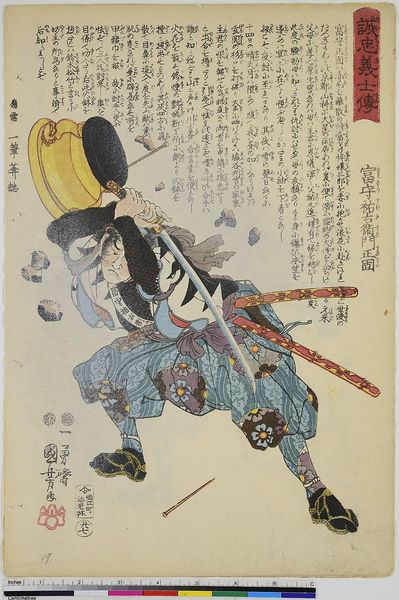
Titel: Tomimori Sukeemon Masakata, Bild 27 aus der Serie: Geschichte der loyalen Gefolgsmänner&#x3000;
Künstler: Utagawa Kuniyoshi
Standort: Hamburg
Institution: Museum für Kunst und Gewerbe Hamburg
Schlagwörter: blau, mann, gelb, blumen, zeichnung, portrait, blatt, person, holzschnitt, schrift, nadel, asien, druckgraphik, druckgrafik, schwert, soldat, krieger, ereignis, zeit, farbholzschnitt, abwehr, verteidigung, situation, ereignisbild, samurai, edo, historische, reproduktionen, druckerzeugnisse, porträt, persönlichkeit, soldatenleben, ukiyo